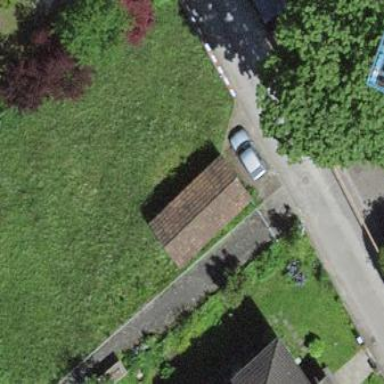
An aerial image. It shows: Garage building.